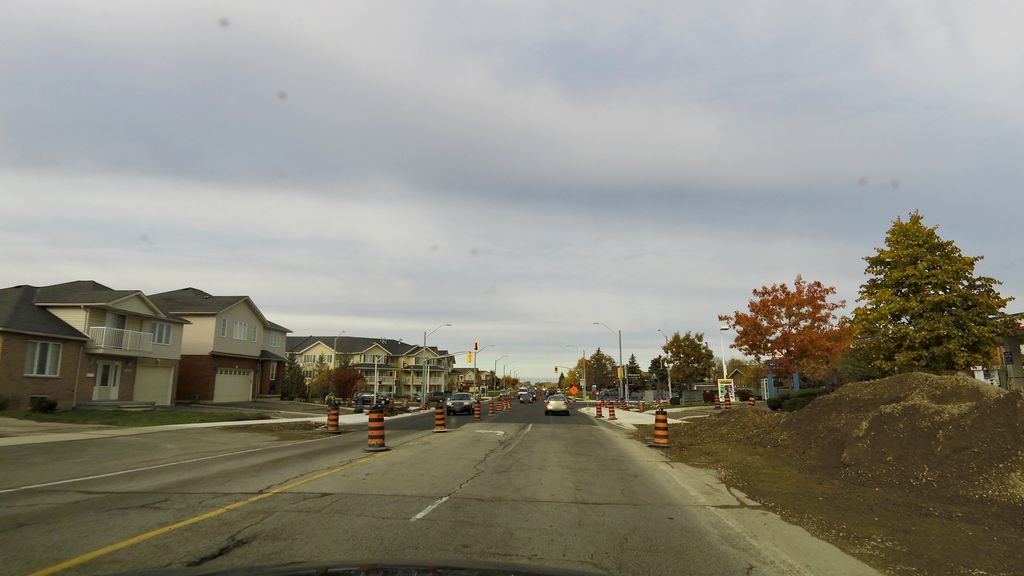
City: hamilton